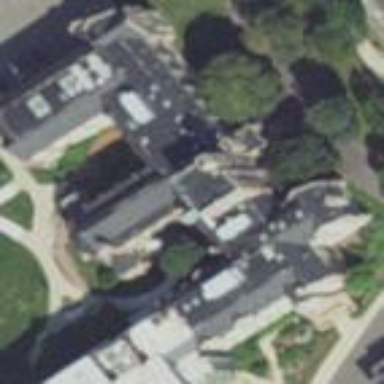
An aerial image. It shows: College building.